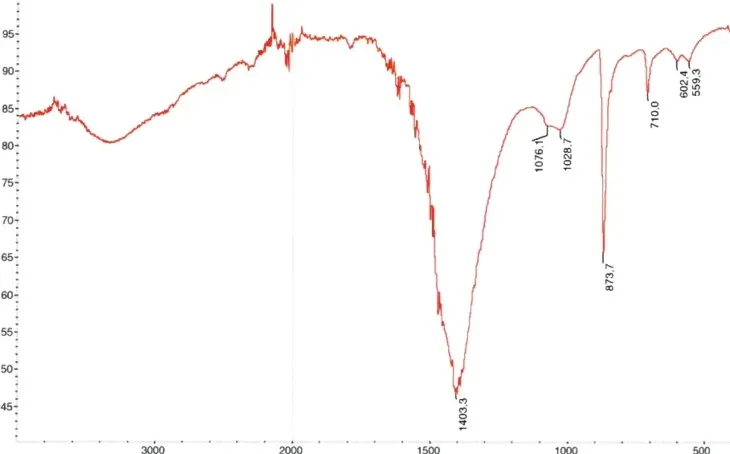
Infrared spectroscopic analysis of the right-sided kidney stone revealing pure calcite.
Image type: pathology (immunostaining)